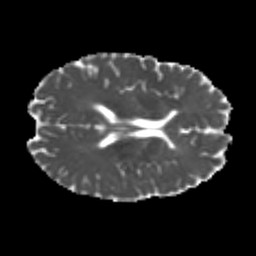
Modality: MD
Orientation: axial
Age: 23
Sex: male
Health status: healthy
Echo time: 0.074 s